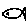
Label: fish